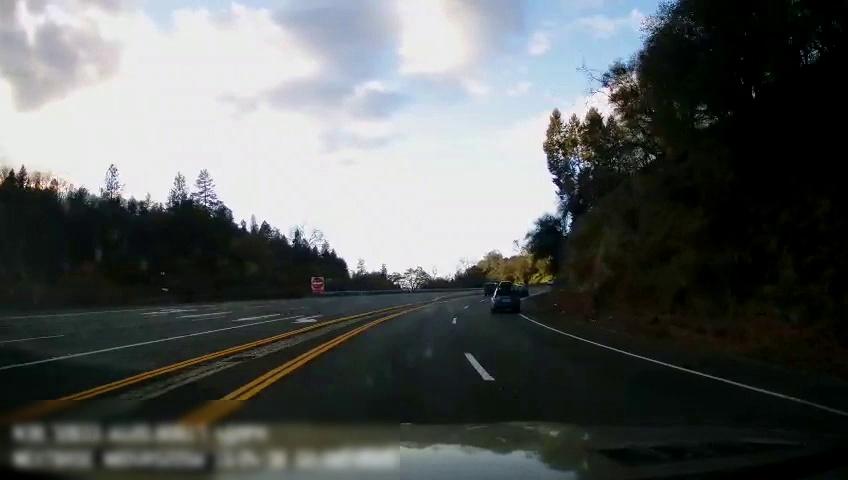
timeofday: Day
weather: Sunny
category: Drivable Space
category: Vehicles | SUV
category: Vehicles | Car
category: Vehicles | SUV
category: Lanes | Current Lane
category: Lanes | Alternate Lane
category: Lanes | Current Lane
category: Lanes | Opposite Lane
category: Lanes | Opposite Lane
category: Lanes | Opposite Lane
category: Lanes | Opposite Lane
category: Lanes | Opposite Lane
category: Lanes | Opposite Lane
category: Traffic | Signs